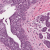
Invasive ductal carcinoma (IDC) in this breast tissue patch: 0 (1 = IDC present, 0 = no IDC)